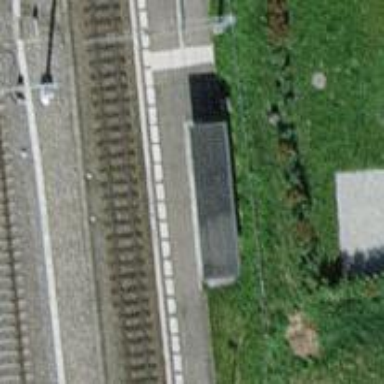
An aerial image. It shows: Halt on the railway.